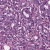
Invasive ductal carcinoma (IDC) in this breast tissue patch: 1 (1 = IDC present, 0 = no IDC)